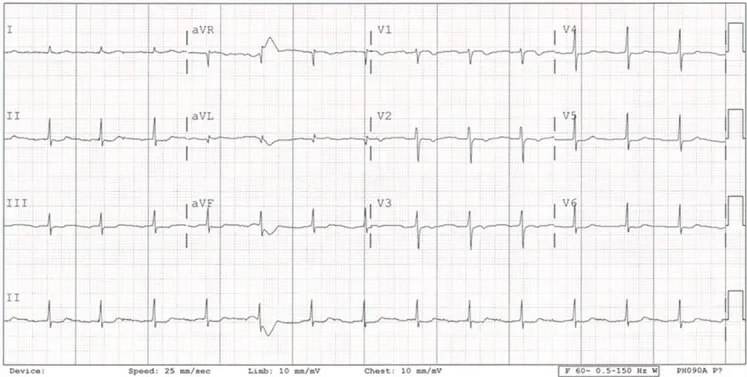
EKG showed atrial fibrillation with RVR at 135 bpm.
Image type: electrography (ekg)